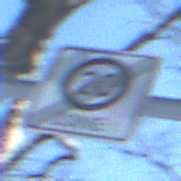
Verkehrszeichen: EndeZone20
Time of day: MorningAfternoon
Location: Outdoor (Nature)
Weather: Clear
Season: Winter
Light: Natural